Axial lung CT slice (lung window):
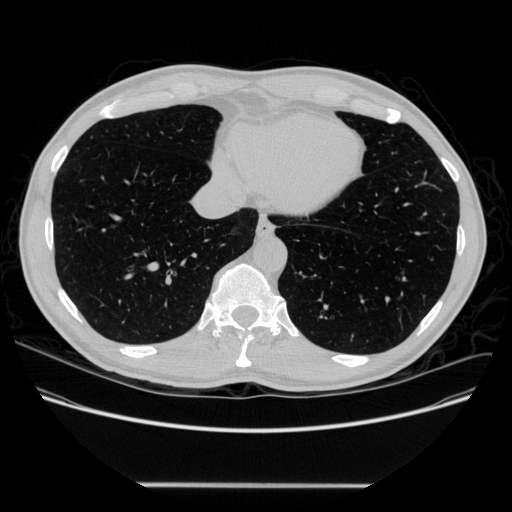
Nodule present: no